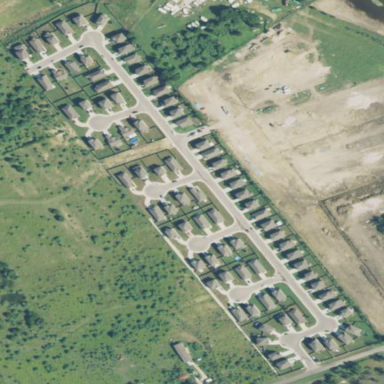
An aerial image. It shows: Residential area in subdivision.